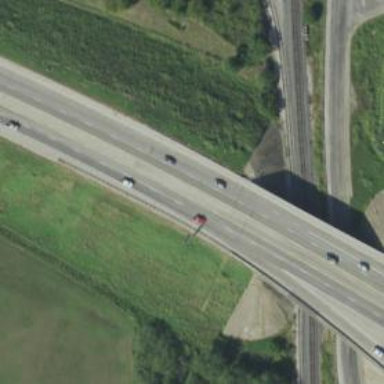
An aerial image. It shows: Trunk link highway bridge.